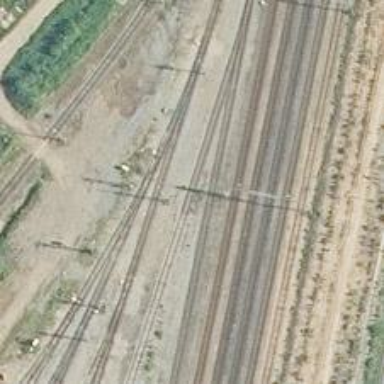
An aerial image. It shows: Railway signal.